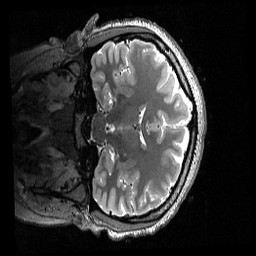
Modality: T2w
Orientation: coronal
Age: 20
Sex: female
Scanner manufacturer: siemens
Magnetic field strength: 3 T
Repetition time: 3.2 s
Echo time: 0.566 s